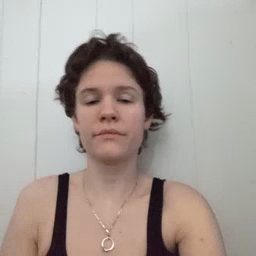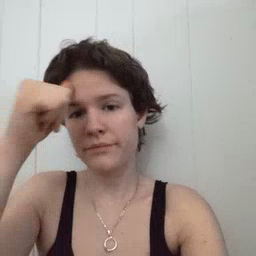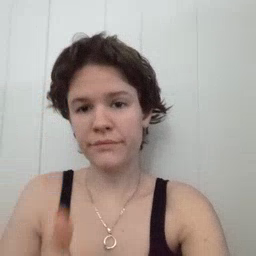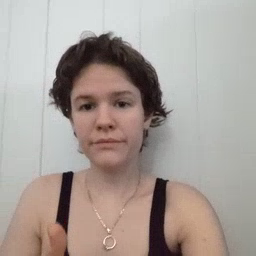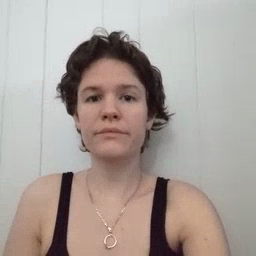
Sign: brother